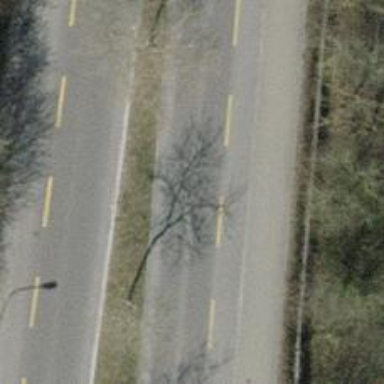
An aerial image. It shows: Primary highway with asphalt surface and designated lane for cyclists.